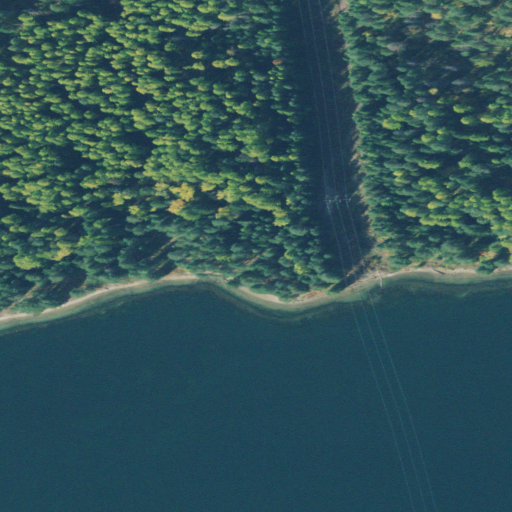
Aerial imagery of valley in Montana named Iff Gulch containing evergreen forest, open water, herbaceous wetlands, and woody wetlands